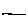
Label: line